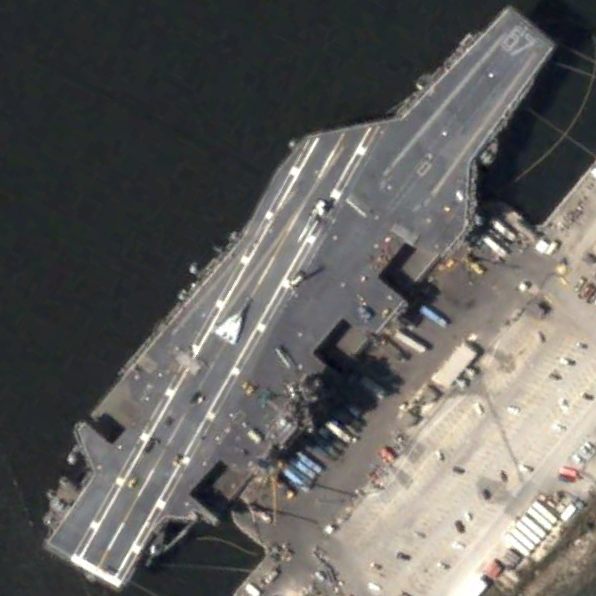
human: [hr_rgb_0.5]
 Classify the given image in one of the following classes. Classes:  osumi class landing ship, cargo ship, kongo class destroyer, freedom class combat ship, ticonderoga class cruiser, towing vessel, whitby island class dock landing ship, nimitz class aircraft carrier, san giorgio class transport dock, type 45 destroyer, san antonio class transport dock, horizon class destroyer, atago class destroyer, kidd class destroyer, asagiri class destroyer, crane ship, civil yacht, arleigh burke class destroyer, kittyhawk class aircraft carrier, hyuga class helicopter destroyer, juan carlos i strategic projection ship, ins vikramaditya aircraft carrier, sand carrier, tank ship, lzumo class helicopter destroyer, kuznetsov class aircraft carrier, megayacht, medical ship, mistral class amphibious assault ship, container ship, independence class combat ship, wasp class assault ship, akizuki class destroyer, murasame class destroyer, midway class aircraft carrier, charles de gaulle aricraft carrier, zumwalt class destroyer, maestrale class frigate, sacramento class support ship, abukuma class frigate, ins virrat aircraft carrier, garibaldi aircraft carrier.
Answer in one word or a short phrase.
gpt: KittyHawk class aircraft carrier